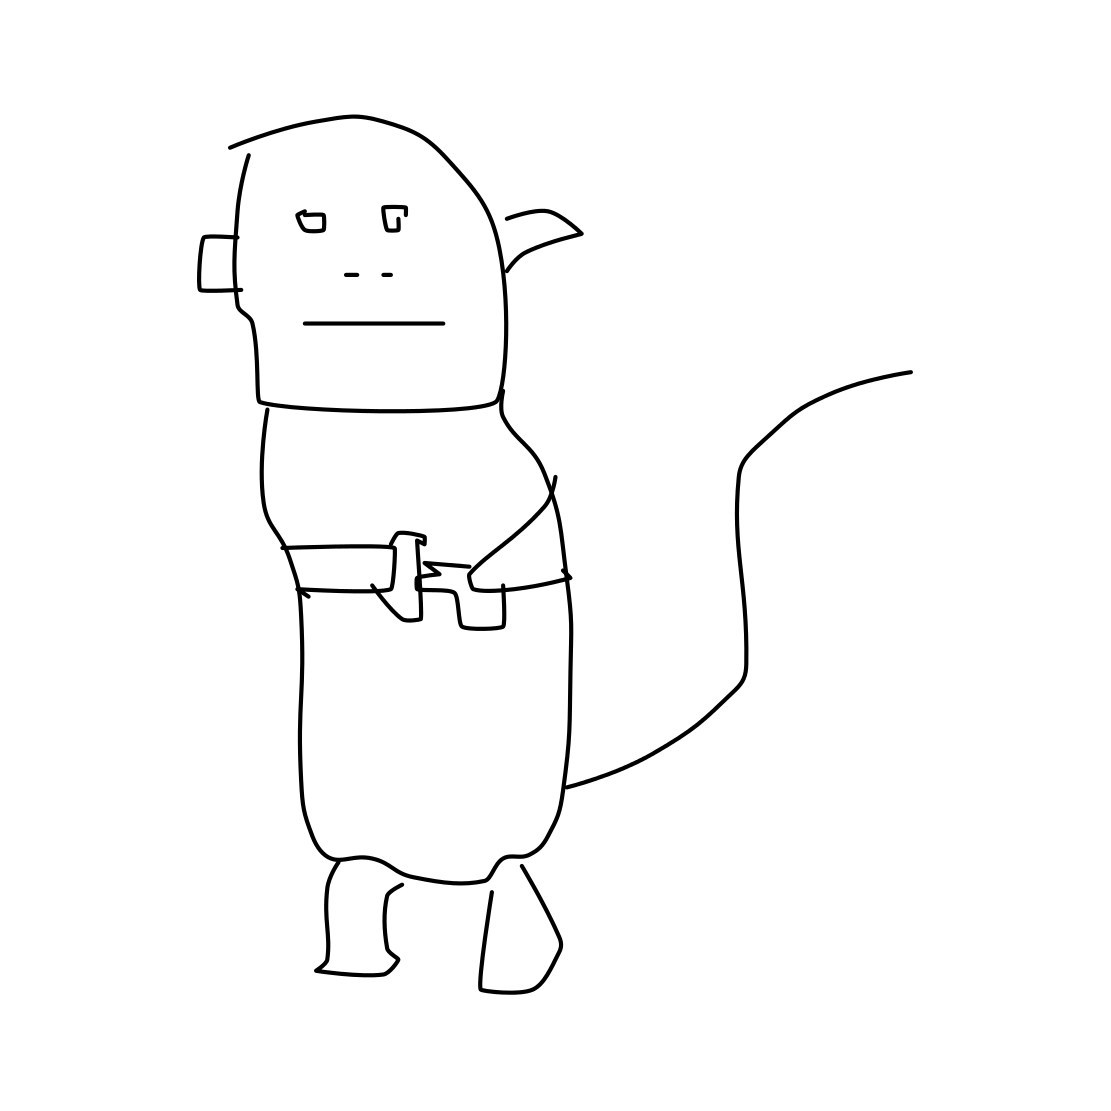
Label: monkey